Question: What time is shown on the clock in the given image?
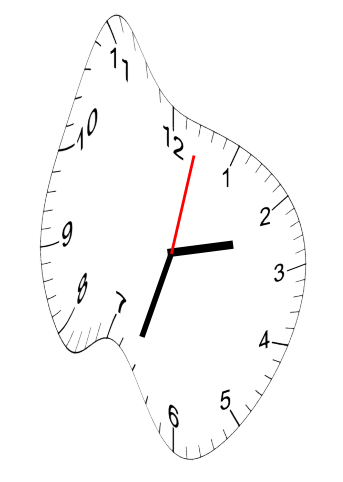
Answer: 02:33:02